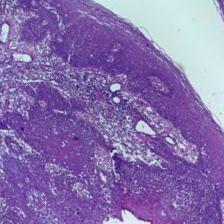
Diagnosis: OSCC